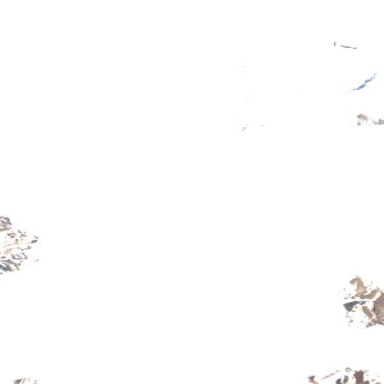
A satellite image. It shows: Majestic glacier in the distance.